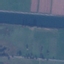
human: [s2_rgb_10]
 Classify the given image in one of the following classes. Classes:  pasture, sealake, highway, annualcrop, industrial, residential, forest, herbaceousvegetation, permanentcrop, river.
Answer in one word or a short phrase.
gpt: River